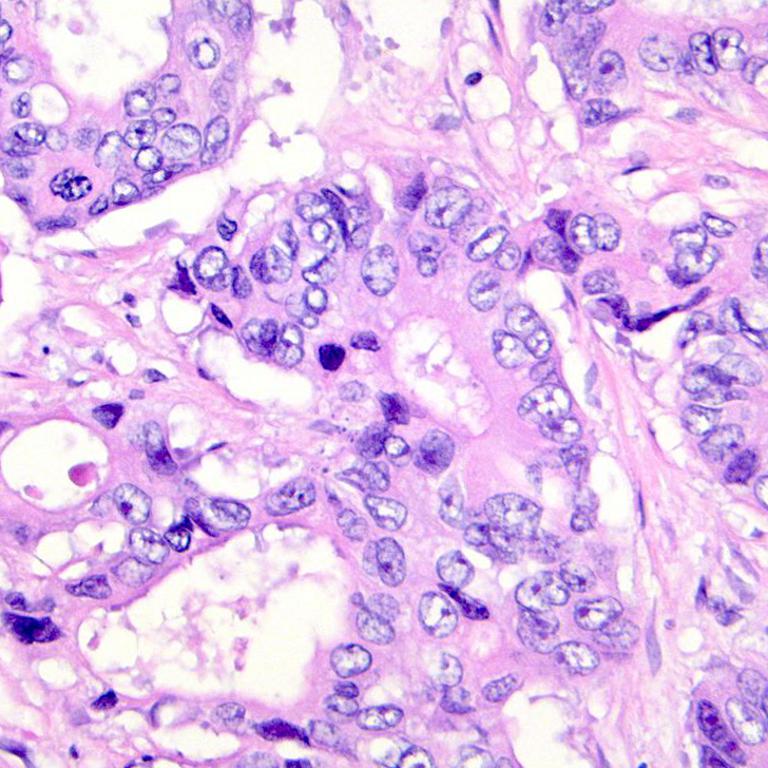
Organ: colon
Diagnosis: adenocarcinomas